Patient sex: M
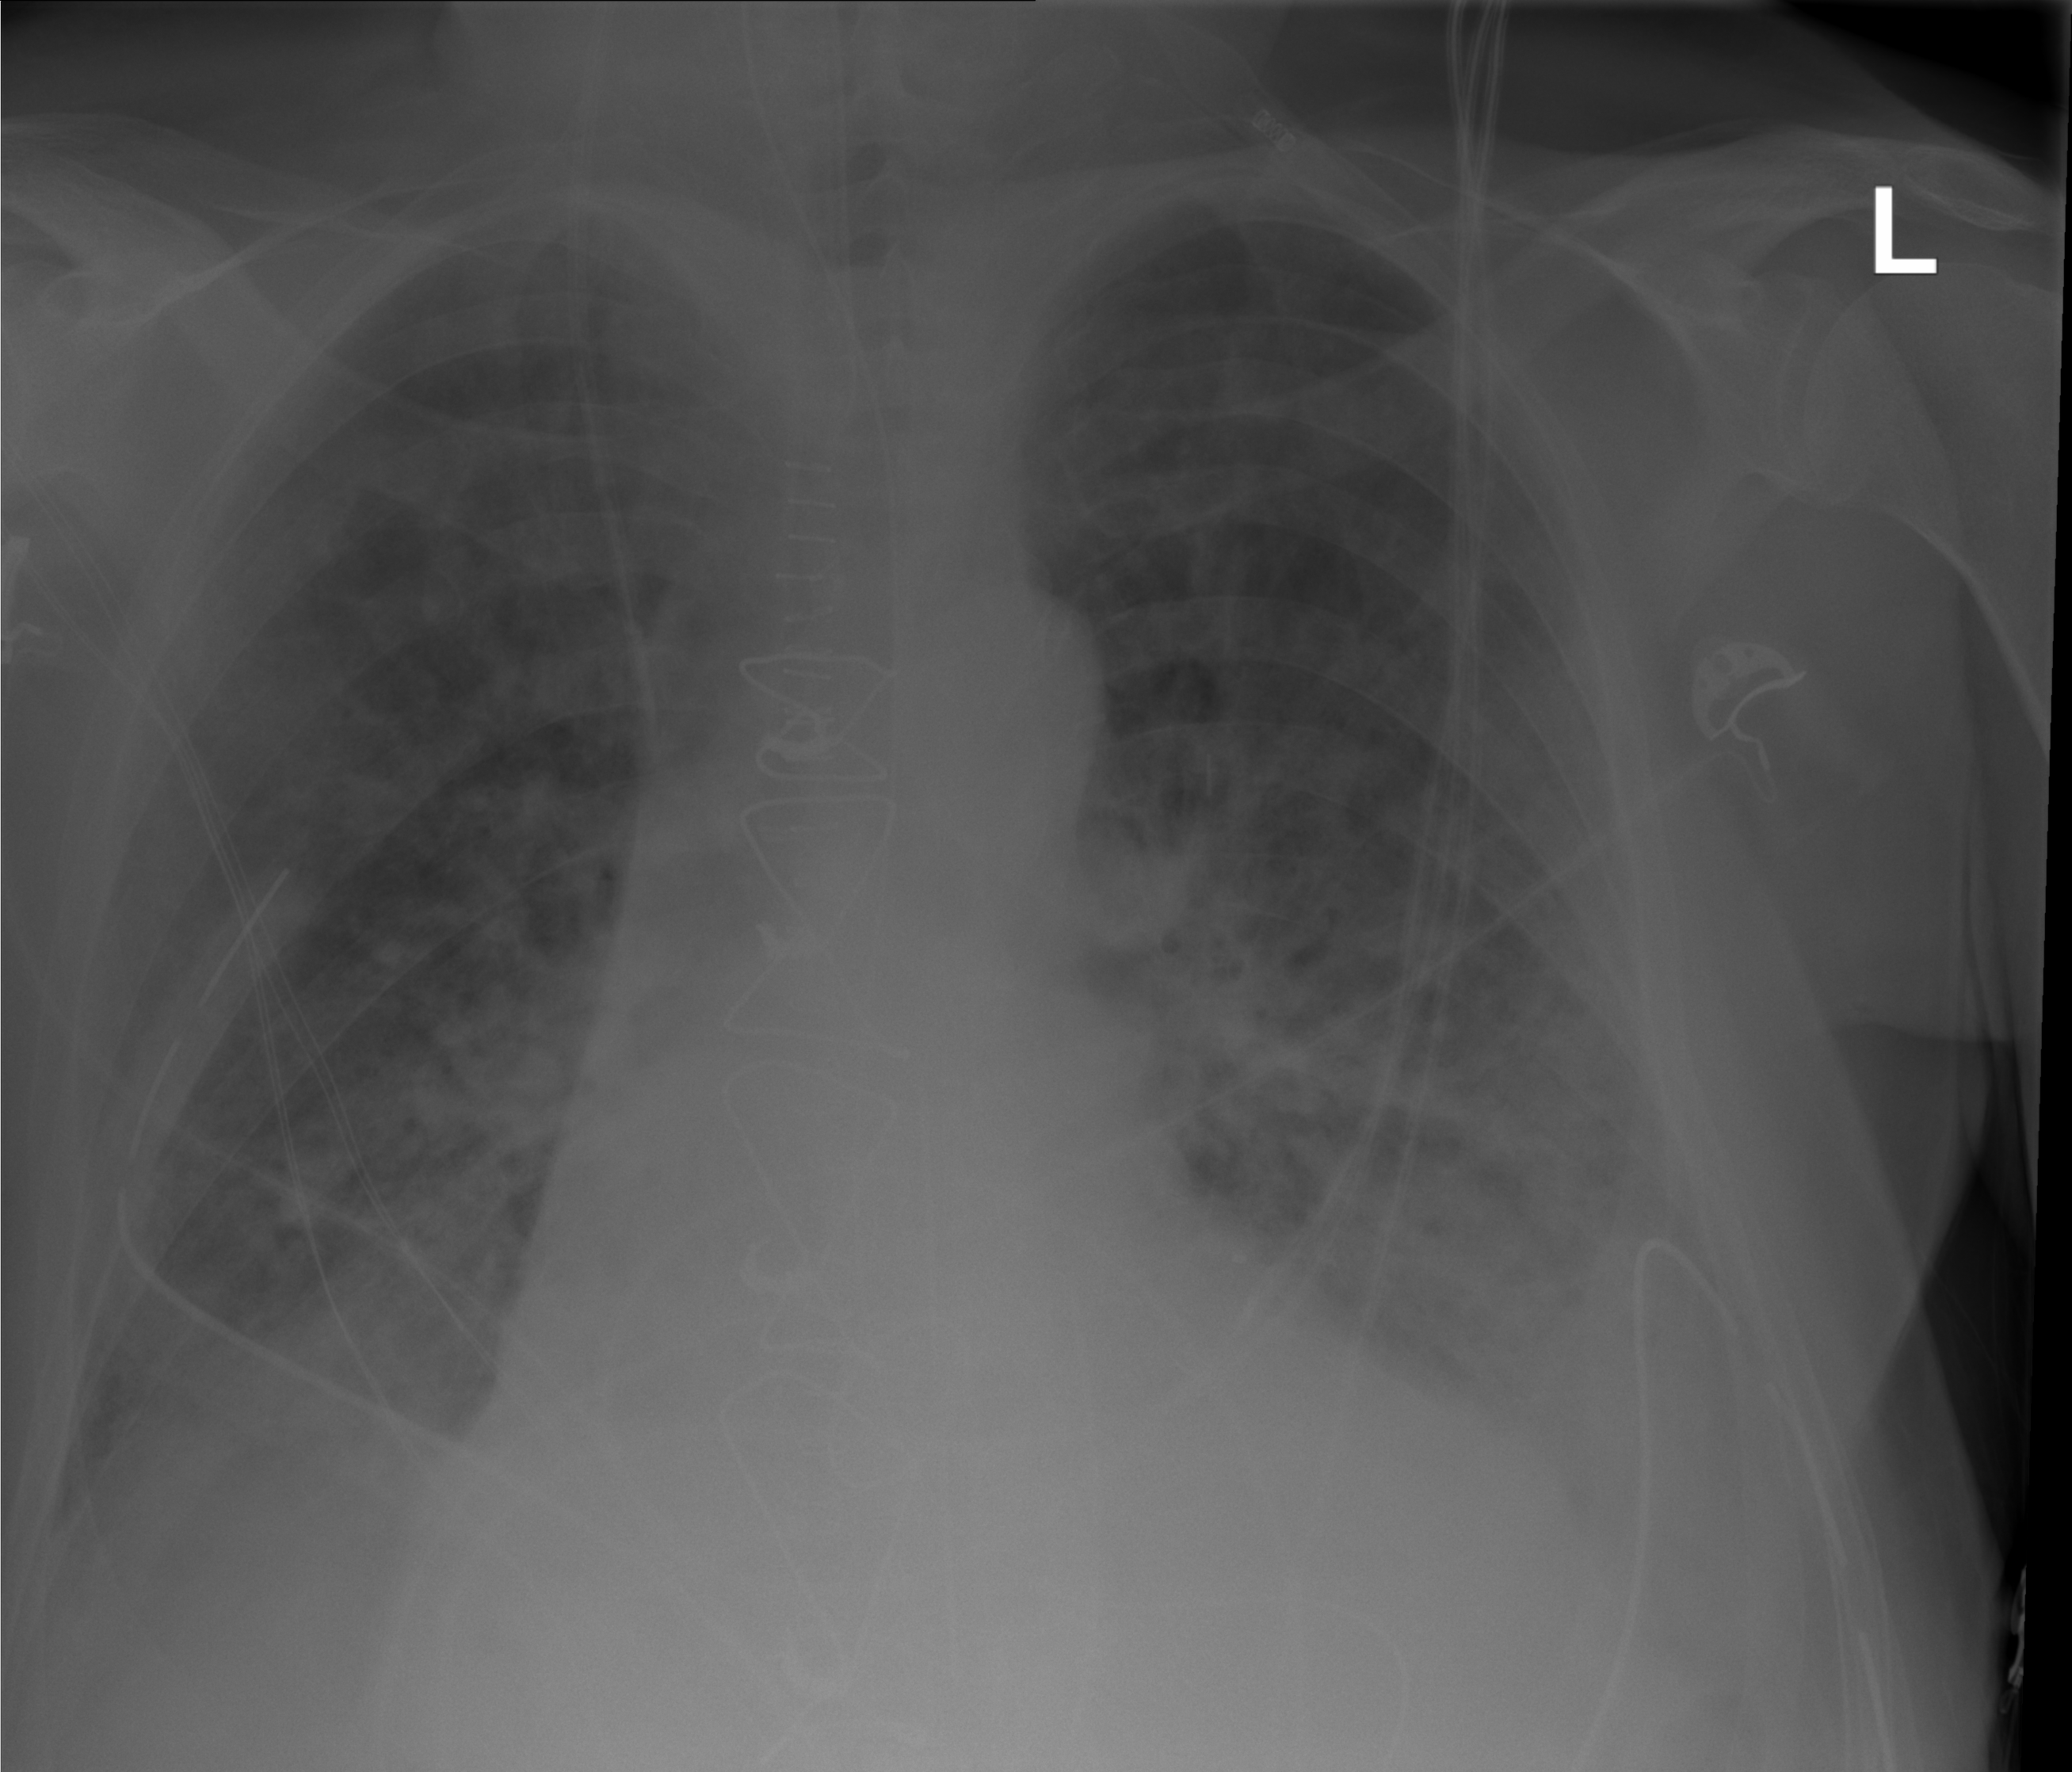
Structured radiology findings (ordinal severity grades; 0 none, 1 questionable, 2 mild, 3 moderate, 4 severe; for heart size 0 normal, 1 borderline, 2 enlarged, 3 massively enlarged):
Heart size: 1
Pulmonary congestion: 2
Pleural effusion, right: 0
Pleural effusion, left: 2
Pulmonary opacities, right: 3
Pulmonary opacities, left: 3
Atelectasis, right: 2
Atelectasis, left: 2